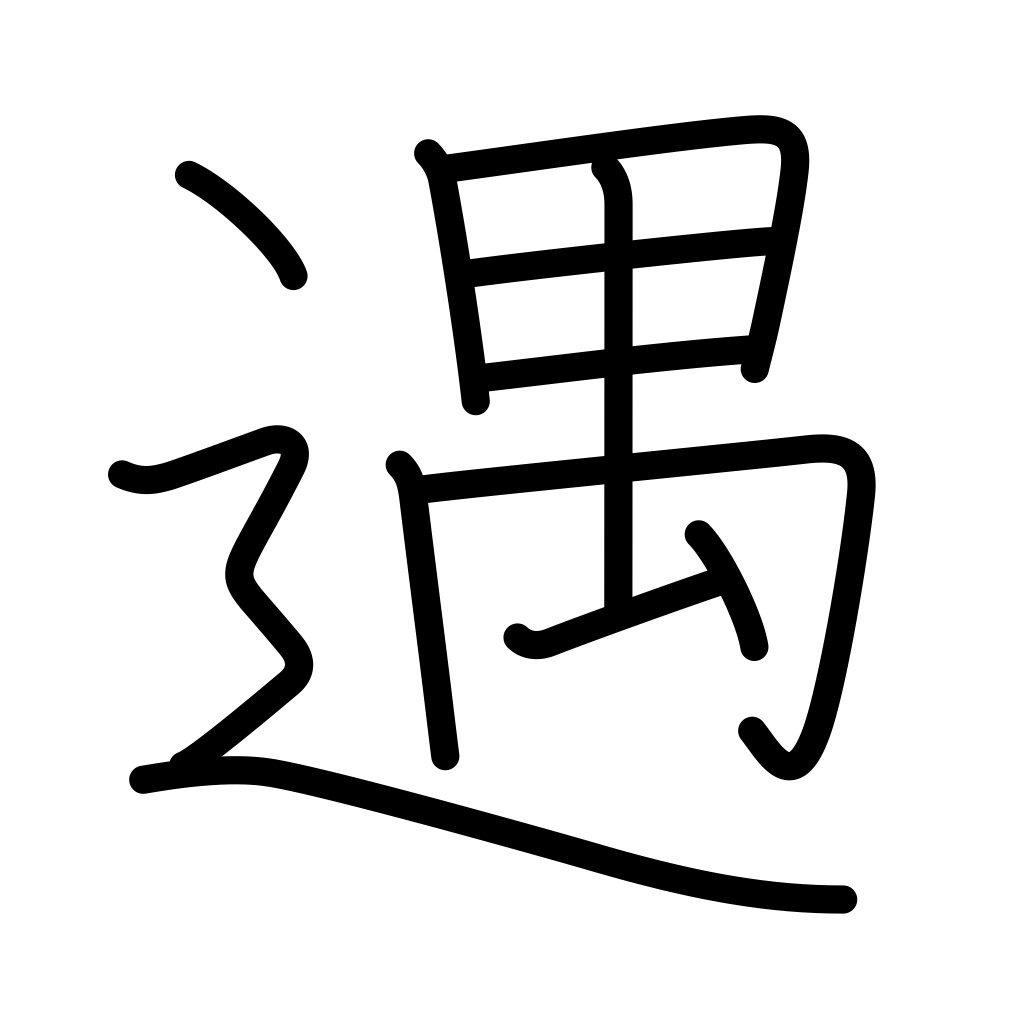
Meaning: meet, encounter, interview, treat, entertain, receive, deal with